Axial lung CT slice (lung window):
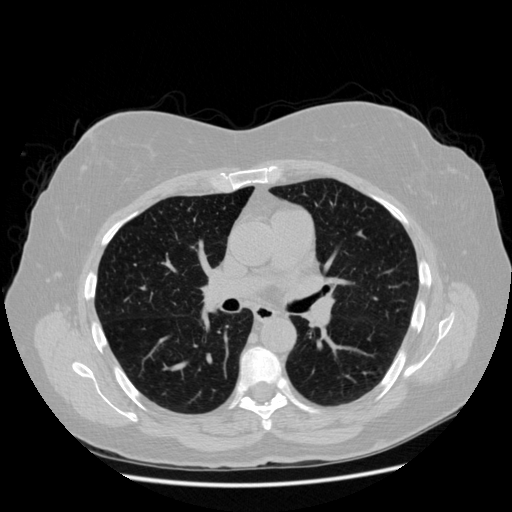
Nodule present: no